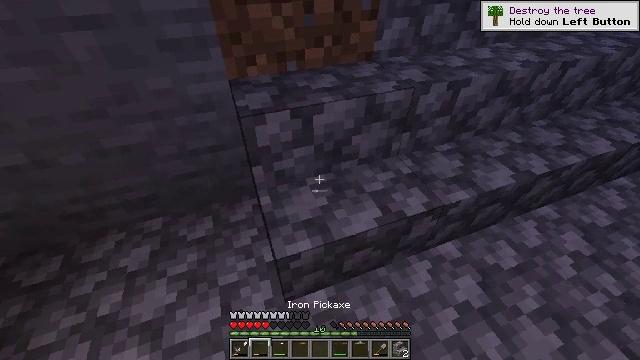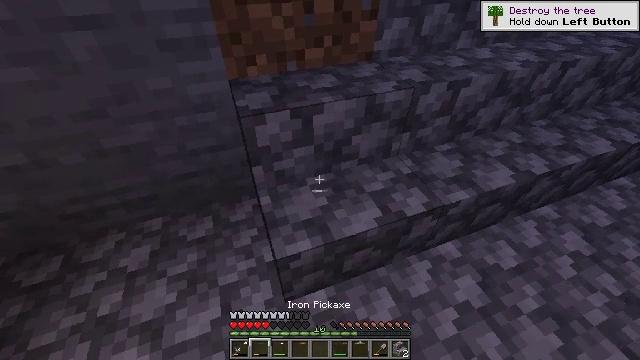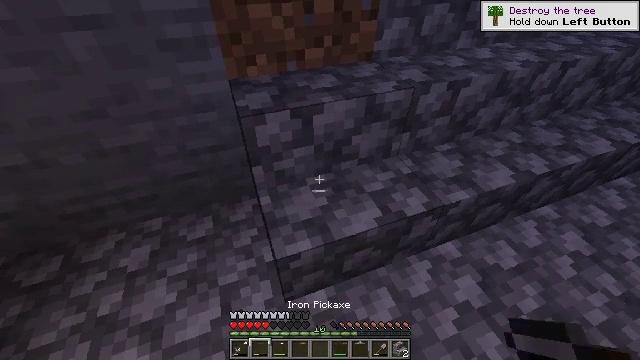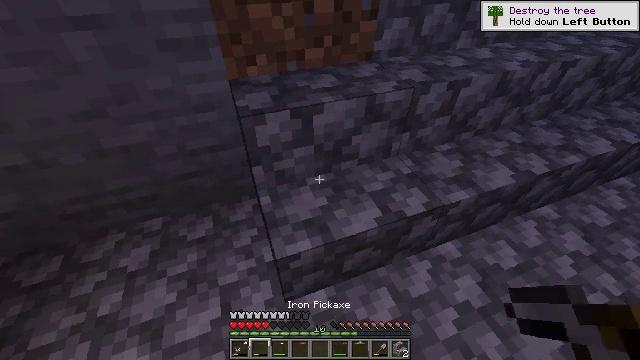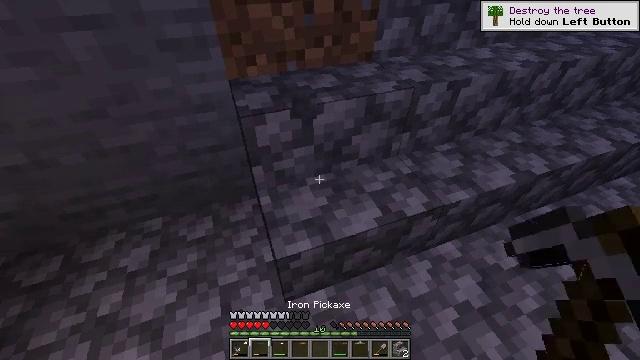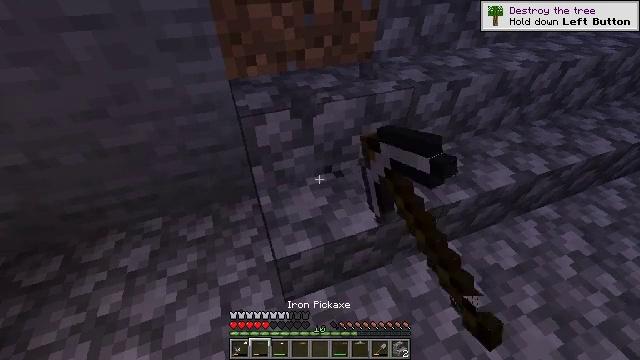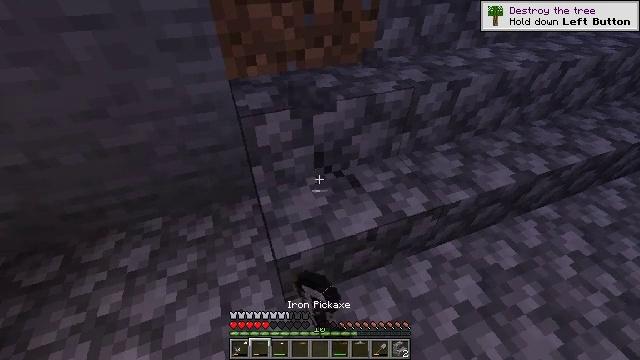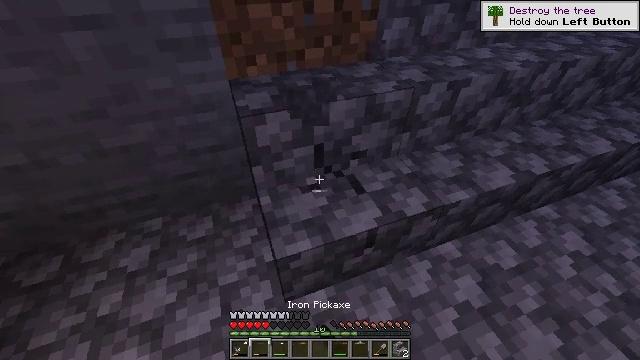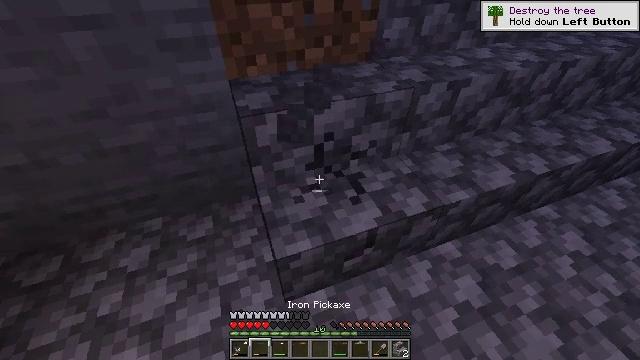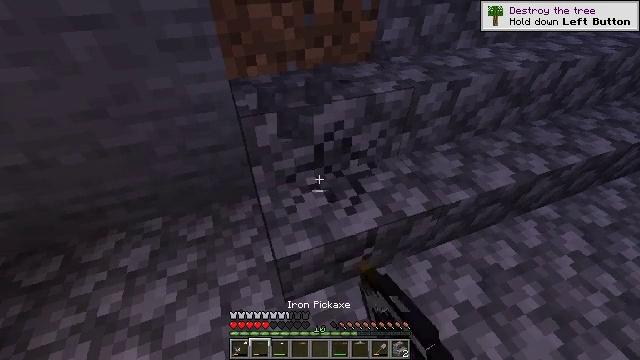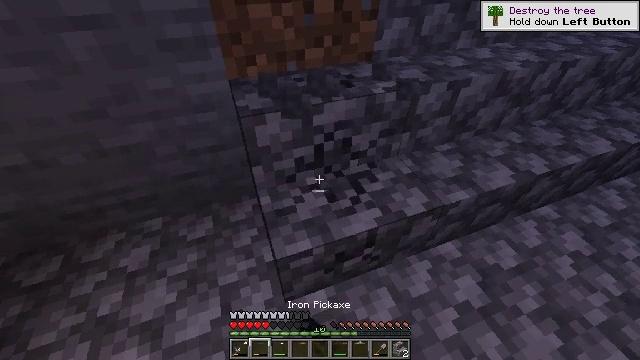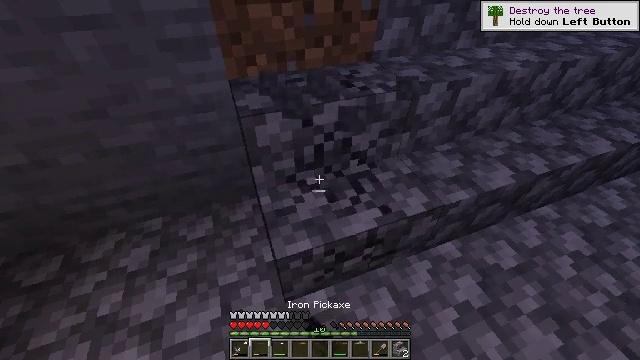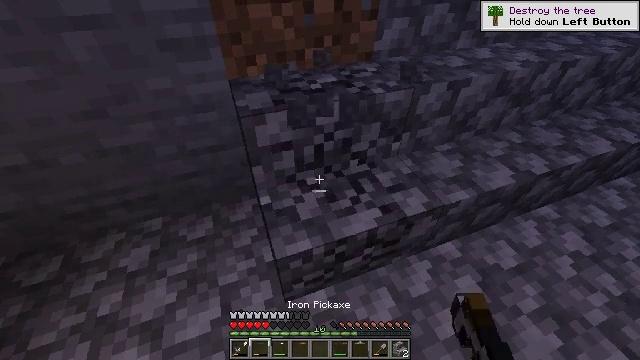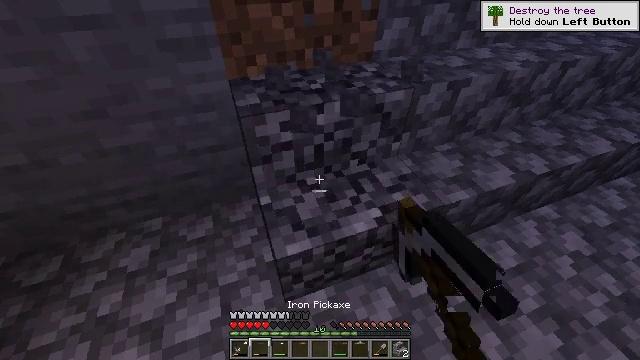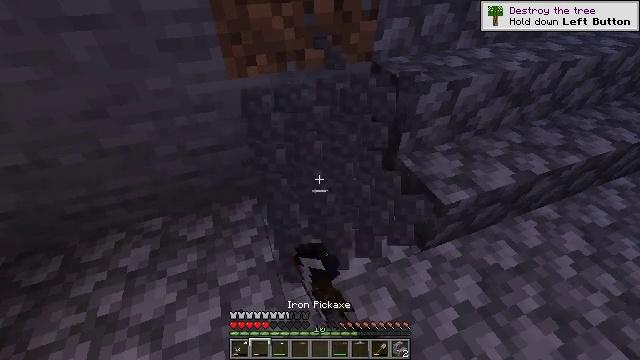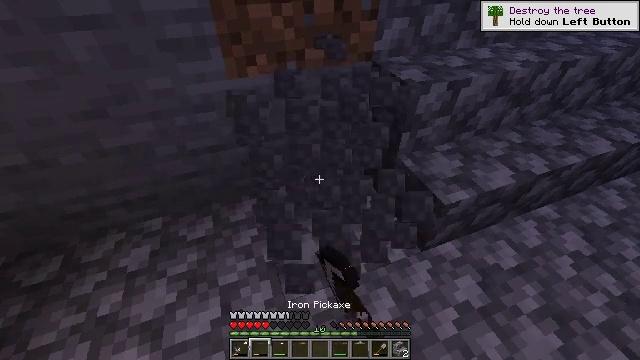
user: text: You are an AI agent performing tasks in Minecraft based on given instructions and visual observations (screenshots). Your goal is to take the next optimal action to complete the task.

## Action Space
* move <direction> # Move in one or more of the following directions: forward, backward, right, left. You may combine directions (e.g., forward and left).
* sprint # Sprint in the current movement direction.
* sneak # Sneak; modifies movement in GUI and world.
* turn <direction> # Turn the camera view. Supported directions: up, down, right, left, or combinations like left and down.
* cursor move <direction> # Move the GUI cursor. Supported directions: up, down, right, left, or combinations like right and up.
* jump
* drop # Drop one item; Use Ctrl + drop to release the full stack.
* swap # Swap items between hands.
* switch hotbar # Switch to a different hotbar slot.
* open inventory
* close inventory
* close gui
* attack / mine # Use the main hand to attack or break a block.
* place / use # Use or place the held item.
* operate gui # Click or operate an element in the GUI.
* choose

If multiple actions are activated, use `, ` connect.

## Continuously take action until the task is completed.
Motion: motion action
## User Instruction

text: Recycle the cobblestone stairs.
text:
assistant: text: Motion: no_op
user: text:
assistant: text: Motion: no_op
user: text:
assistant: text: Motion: no_op
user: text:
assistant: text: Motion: attack / mine
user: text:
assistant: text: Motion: attack / mine
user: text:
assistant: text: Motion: attack / mine
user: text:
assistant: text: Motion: attack / mine
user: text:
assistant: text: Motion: attack / mine
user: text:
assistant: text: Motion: attack / mine
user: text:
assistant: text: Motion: attack / mine
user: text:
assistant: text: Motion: attack / mine
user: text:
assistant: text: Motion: attack / mine
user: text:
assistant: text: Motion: attack / mine
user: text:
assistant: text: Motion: attack / mine
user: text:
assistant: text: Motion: attack / mine
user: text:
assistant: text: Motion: attack / mine
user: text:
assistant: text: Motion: attack / mine
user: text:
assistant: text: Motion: attack / mine
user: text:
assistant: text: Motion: attack / mine
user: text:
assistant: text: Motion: attack / mine